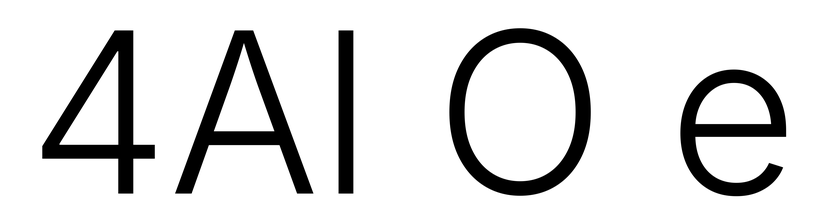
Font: Inter_Light